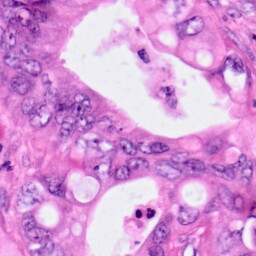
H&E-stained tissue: Pancreatic